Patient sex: F
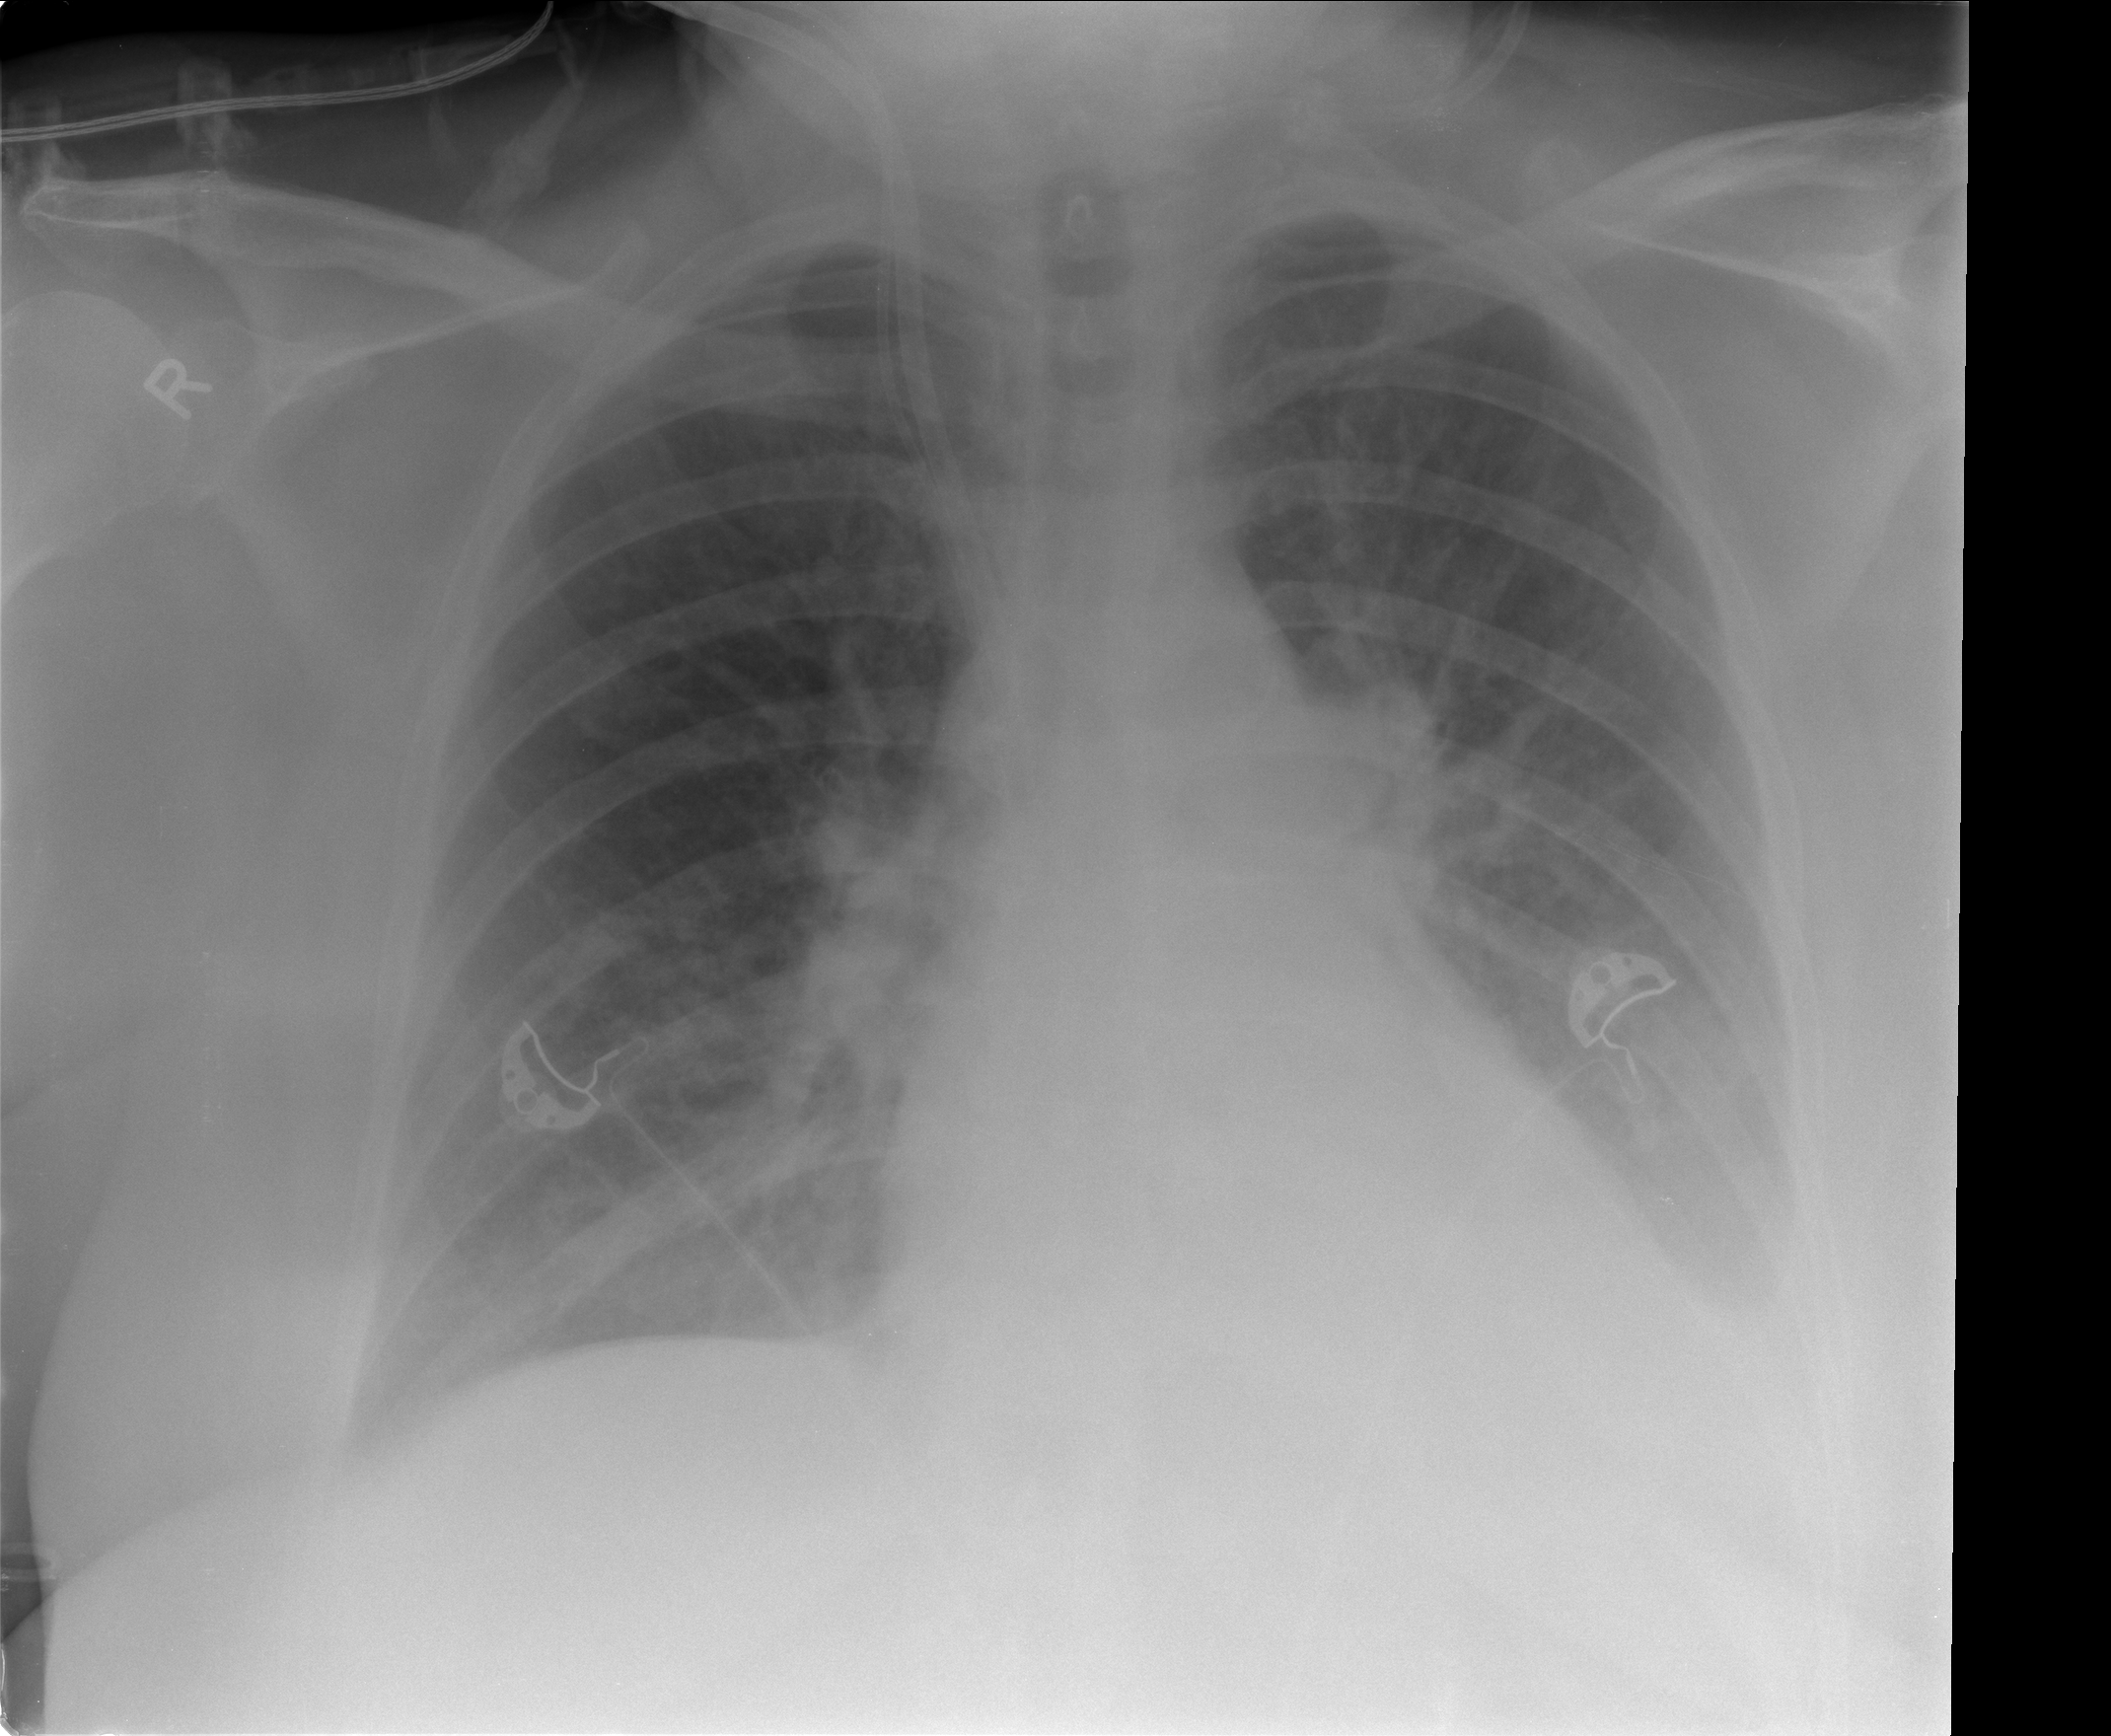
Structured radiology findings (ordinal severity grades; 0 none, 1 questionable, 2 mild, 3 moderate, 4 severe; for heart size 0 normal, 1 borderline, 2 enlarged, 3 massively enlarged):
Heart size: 2
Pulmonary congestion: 3
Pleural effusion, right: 2
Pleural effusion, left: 2
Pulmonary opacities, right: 2
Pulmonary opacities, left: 2
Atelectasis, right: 3
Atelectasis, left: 2